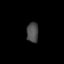
Tissue: lung
Cell type: Epithelial cells
Senescence score: 0.2065
Nuclear area (px): 234
Mean DAPI intensity: 75.782